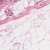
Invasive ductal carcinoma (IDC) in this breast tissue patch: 0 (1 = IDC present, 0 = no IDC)